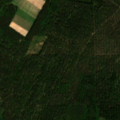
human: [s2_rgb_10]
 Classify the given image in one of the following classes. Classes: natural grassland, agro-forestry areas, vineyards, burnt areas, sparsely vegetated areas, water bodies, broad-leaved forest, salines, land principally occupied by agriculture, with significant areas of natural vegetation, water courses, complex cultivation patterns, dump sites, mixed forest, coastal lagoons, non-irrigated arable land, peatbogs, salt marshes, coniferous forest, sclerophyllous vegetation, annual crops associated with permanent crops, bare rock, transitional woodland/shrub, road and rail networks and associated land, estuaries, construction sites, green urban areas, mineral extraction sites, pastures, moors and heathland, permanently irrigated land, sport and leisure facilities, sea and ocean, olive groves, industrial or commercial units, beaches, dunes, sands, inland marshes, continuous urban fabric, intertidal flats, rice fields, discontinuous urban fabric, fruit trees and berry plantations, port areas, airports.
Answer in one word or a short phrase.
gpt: non-irrigated arable land, coniferous forest, mixed forest